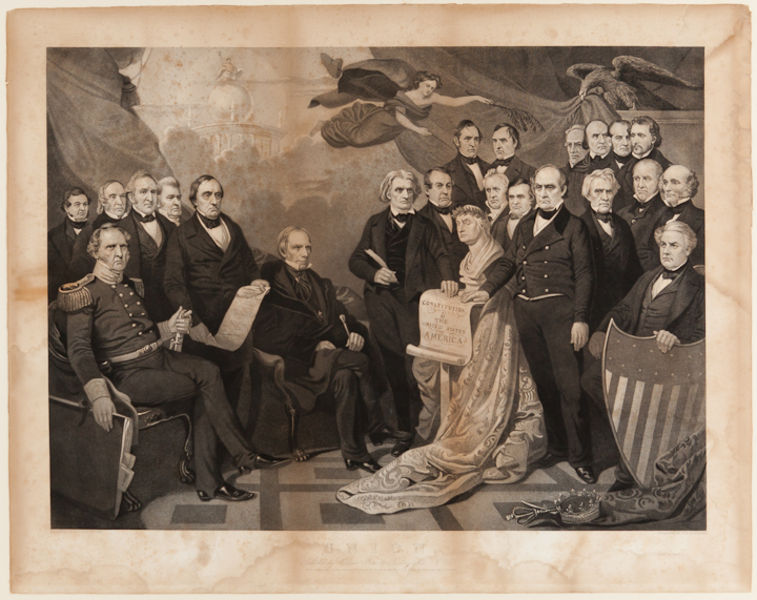
Titel: Union
Künstler: H. S. Sadd
Standort: Amherst (Massachusetts, USA)
Institution: Mead Art Museum, Amherst College
Schlagwörter: männer, feier, sessel, engel, schild, uniform, lorbeer, lorbeerkranz